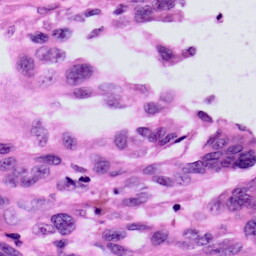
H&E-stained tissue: Skin